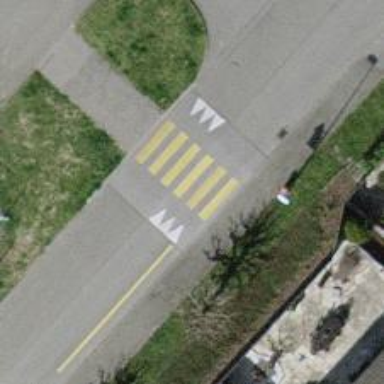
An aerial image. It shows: Uncontrolled zebra crossing on the road.